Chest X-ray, AP view. Patient: 43 years old, sex M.
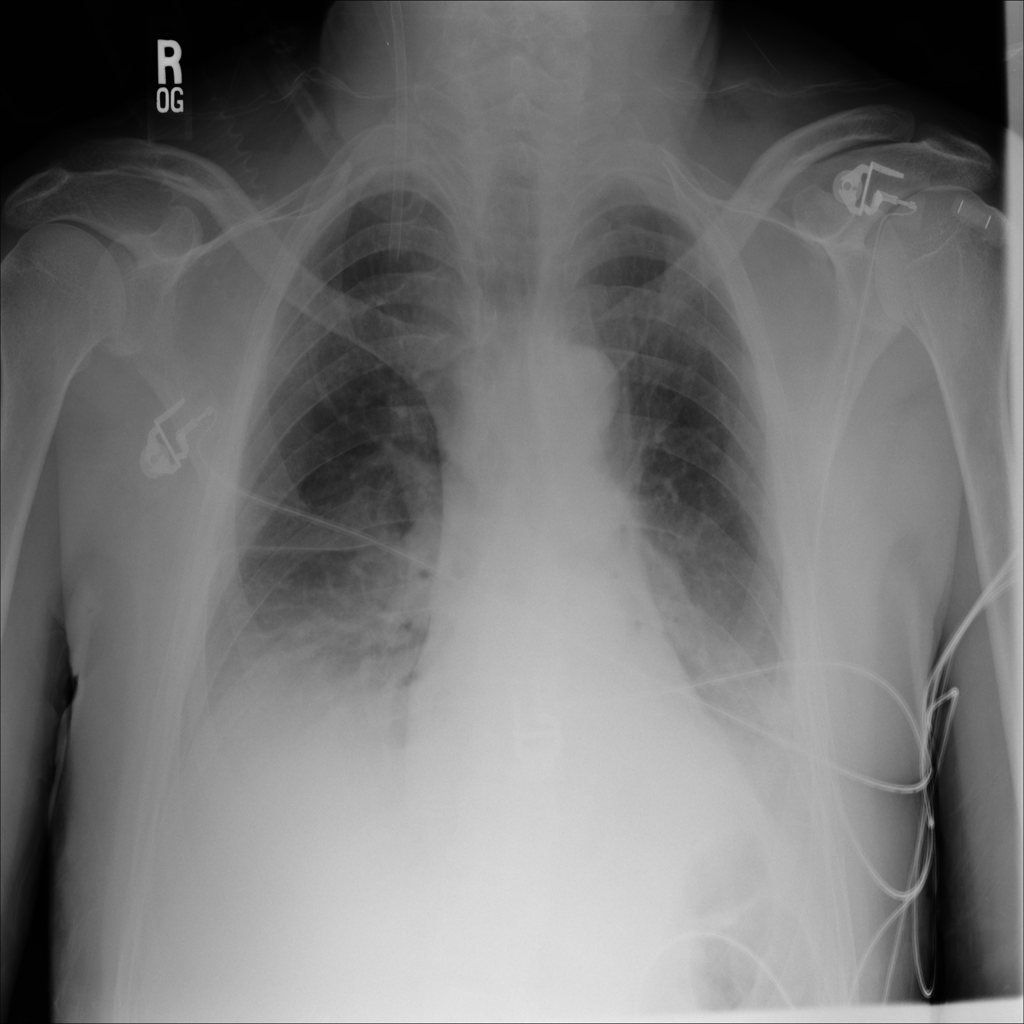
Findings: Consolidation